CT reconstruction: convct
Segmentation target: spine
Patient: F, age 66
ISS stage: Stage 1
Metal implant: no
Axial slice:
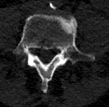
Sagittal slice:
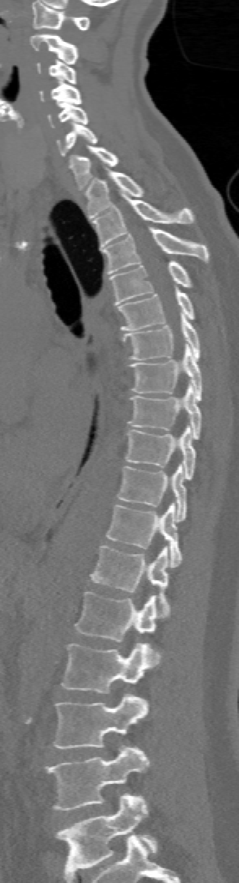